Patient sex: F
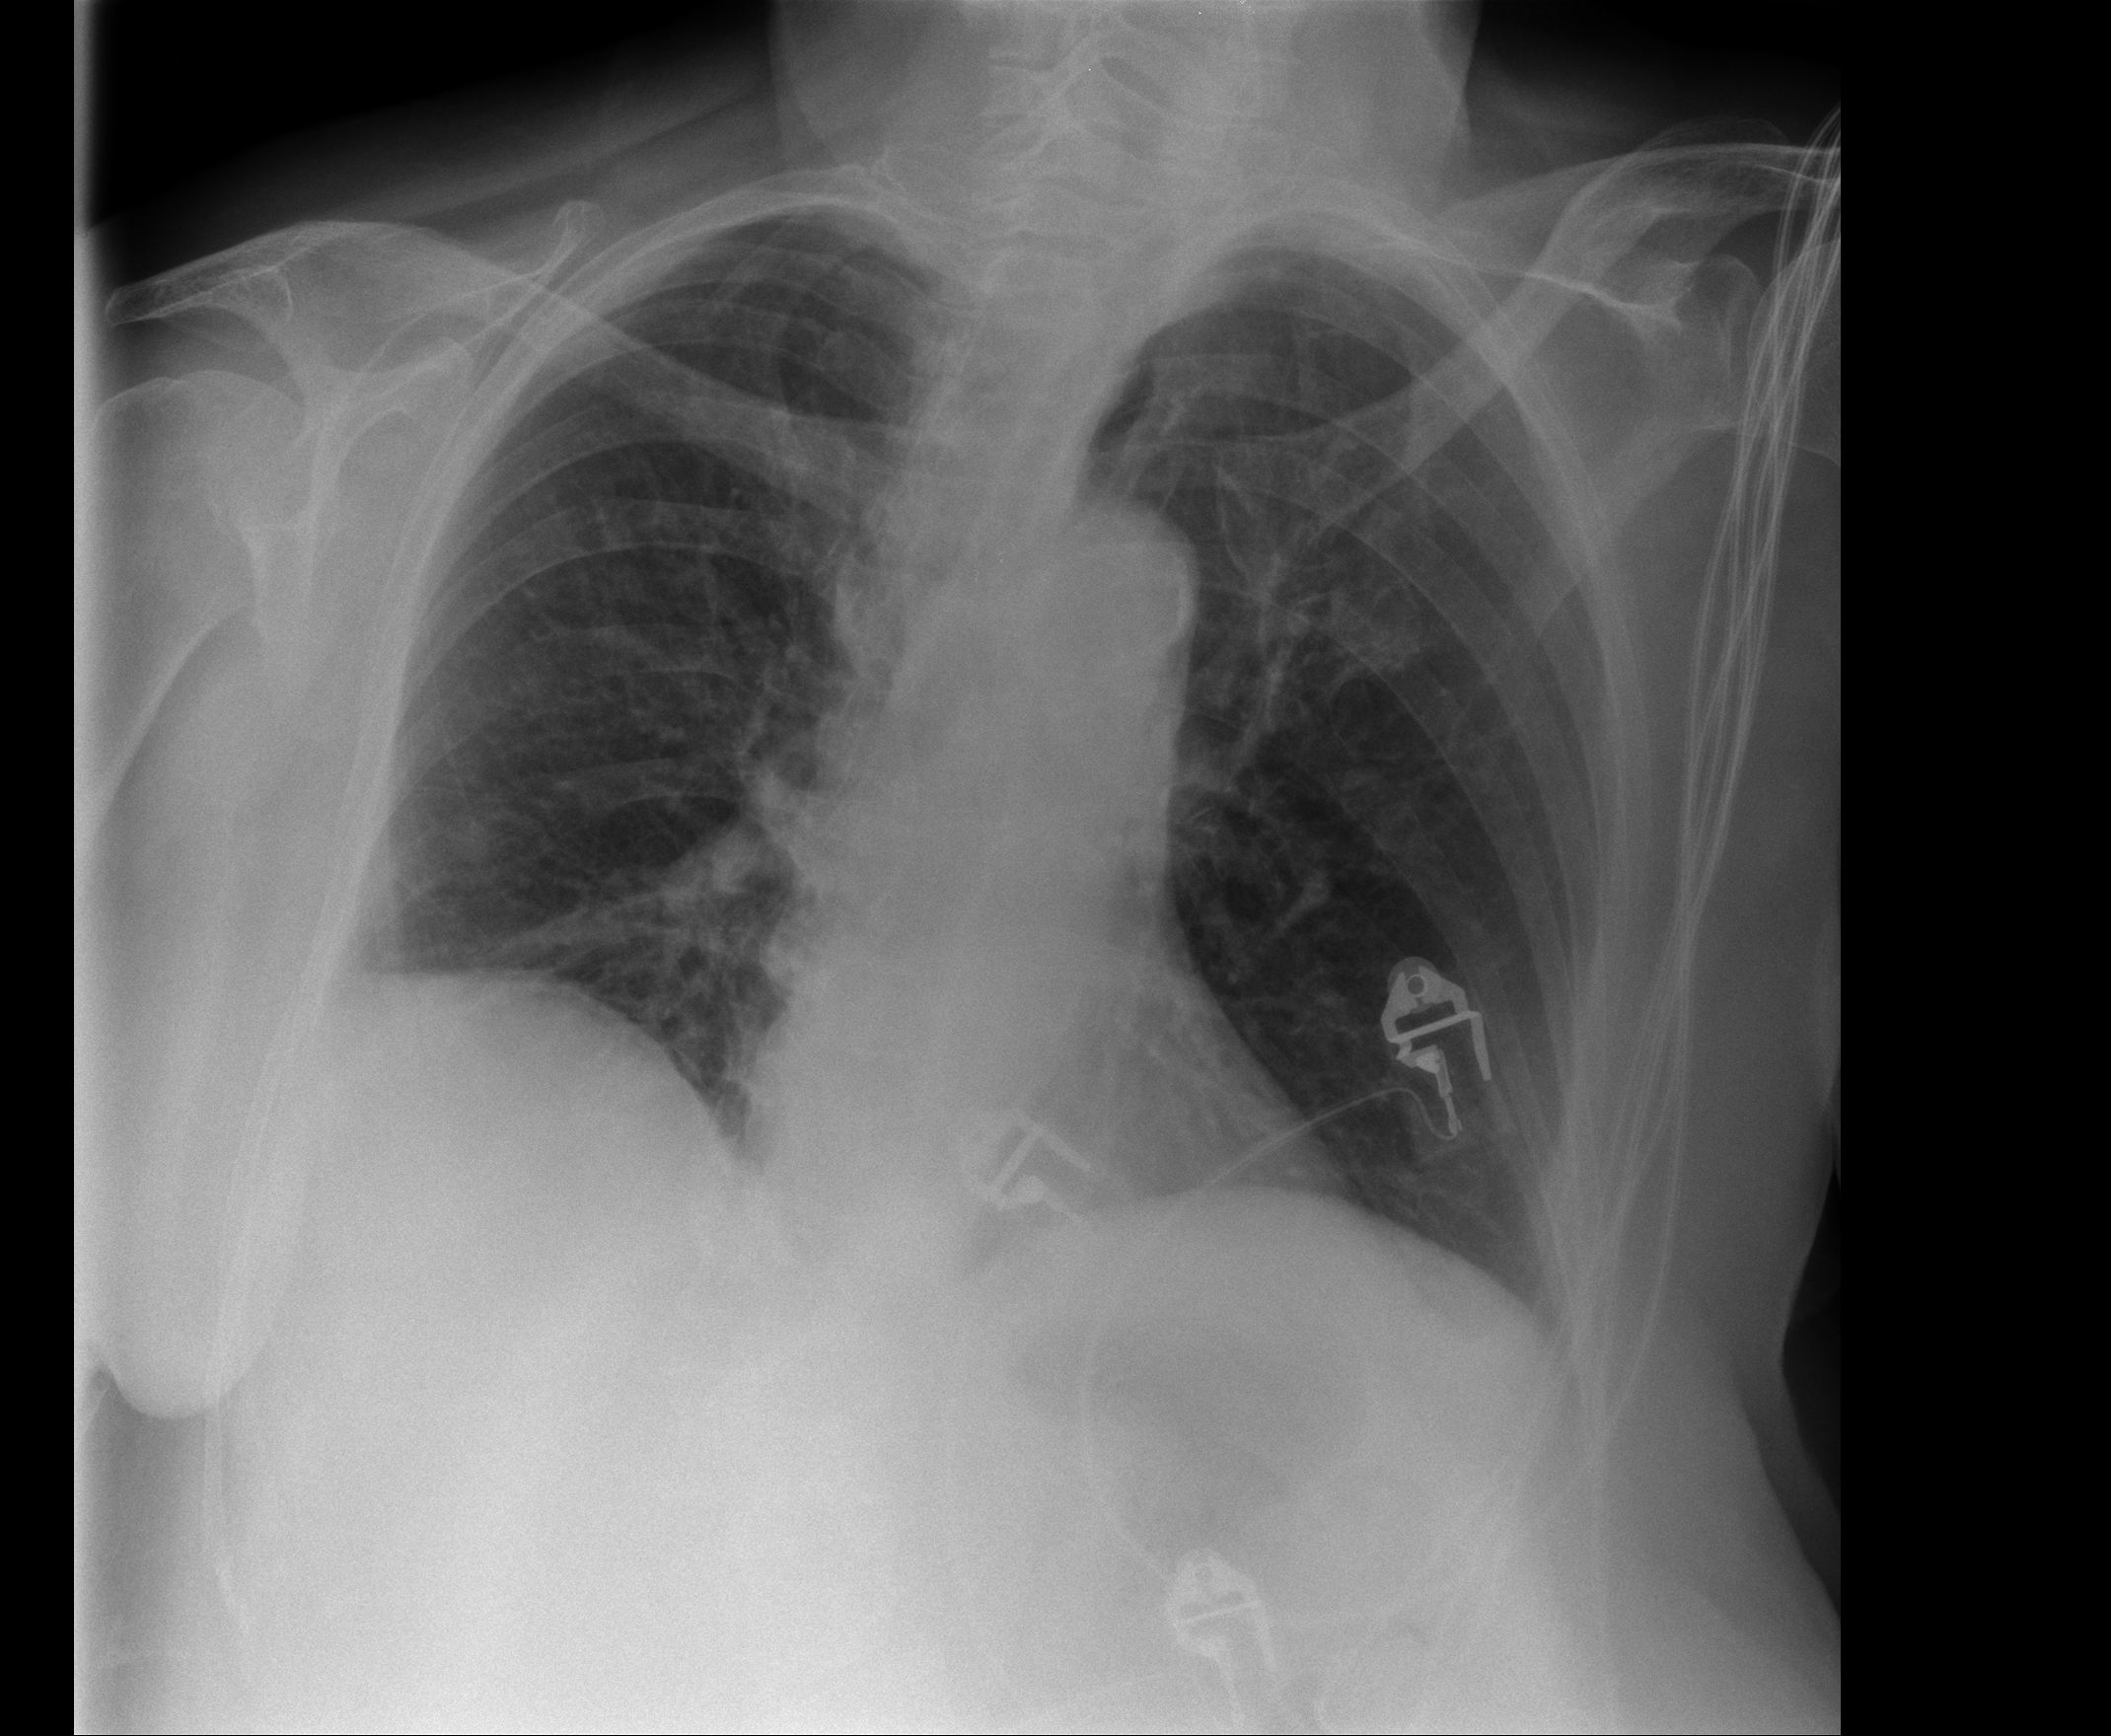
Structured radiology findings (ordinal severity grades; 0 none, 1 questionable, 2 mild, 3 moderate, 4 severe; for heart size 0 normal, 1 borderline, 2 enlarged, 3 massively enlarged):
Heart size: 0
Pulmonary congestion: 0
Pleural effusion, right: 0
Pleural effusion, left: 1
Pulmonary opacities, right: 1
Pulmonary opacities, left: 0
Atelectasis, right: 2
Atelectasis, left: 1